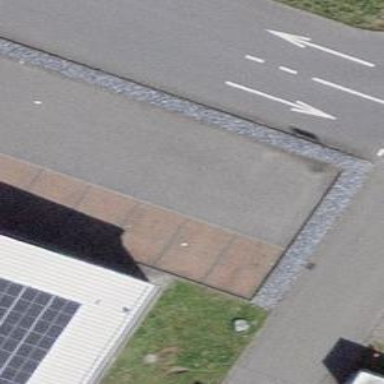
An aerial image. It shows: Charging station.